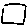
Label: square